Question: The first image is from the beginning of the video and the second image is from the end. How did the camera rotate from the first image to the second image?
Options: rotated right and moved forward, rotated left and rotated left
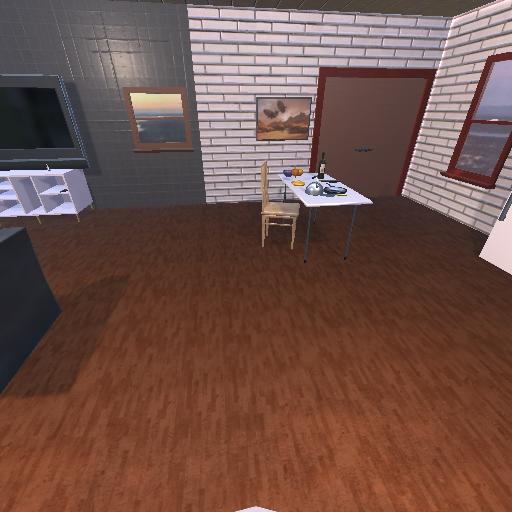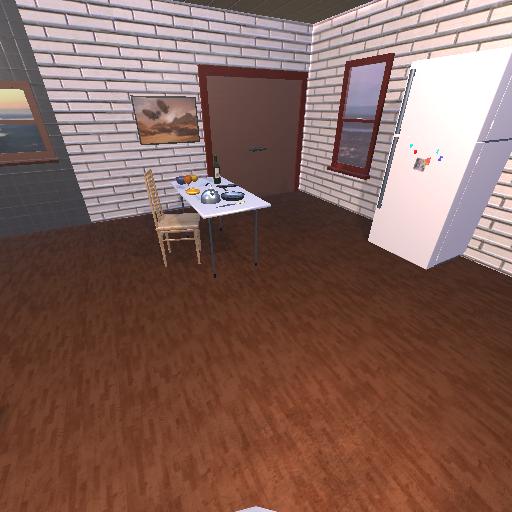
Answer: rotated right and moved forward